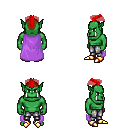
a pixel art fantasy rpg character, male body template, orc, green skin, lavender cape, metal pants, red short mohawk hairstyle, gold boots, four views (front, back, left, right), 2x2 character sprite sheet, small pixel art, hard edges, no anti-aliasing